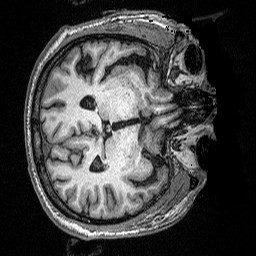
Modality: T1w
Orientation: axial
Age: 43
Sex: male
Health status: ill
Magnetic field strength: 3 T
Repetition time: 2.53 s
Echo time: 0.00331 s